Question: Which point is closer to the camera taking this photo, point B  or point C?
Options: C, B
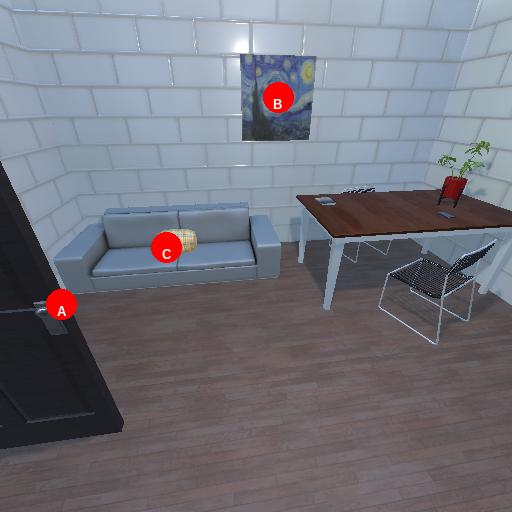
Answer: C